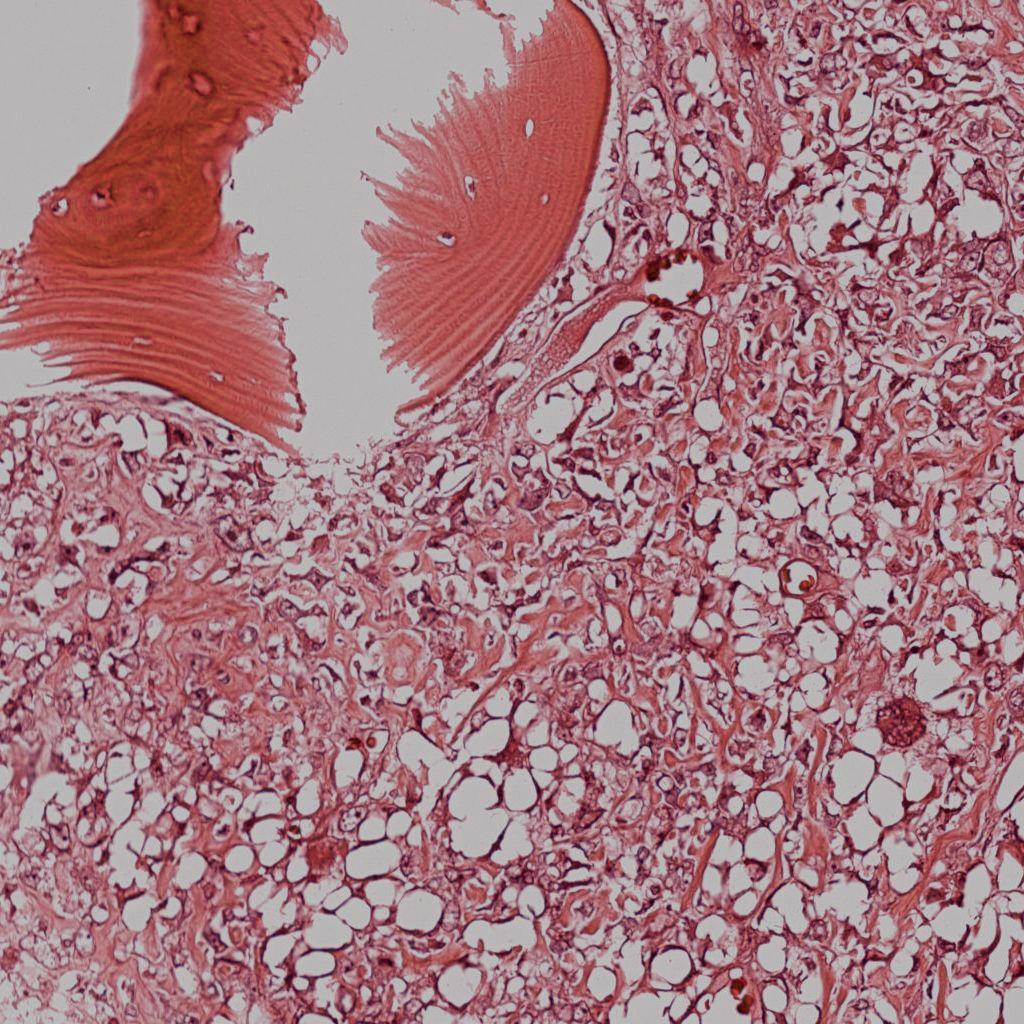
Label: Viable